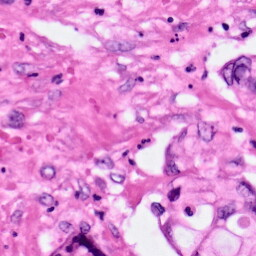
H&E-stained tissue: Pancreatic